Question: How to format a AJAX NumericUpDown to behave it as a TimeUpDown control in ASP.NET Web page. Time format will be 12:00:00 AM. I need the Web equivalent of the following control

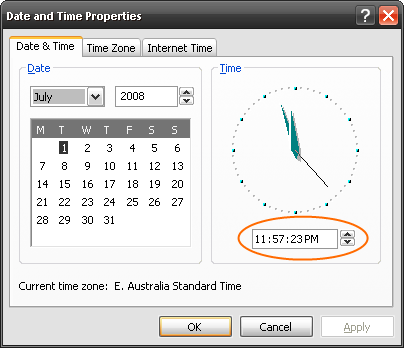
Answer: a minute or two spent on googling and here's the result: <URL>